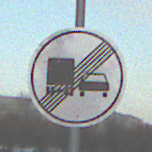
Verkehrszeichen: EndeUeberholverbotKraftfahrzeuge
Umgebung: Outdoor, Nature
Tageszeit: SunriseSunset
Wetter: PartlyCloudy
Licht: Natural
Jahreszeit: NotSpecified
Kontrast: LowContrast